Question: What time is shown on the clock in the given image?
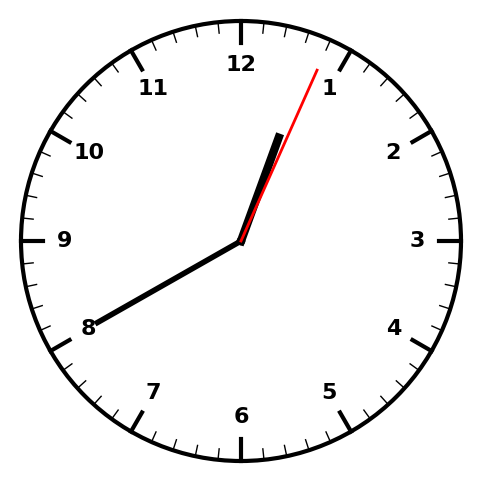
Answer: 12:40:04